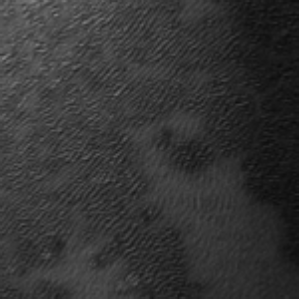
Label: frost